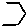
Label: hexagon